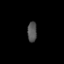
Tissue: skin
Cell type: Epithelial cells
Senescence score: 0.255
Nuclear area (px): 187
Mean DAPI intensity: 82.856